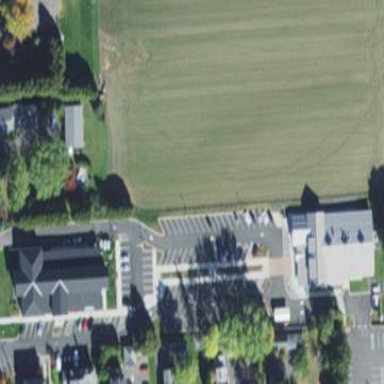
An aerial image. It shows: Recreation ground.